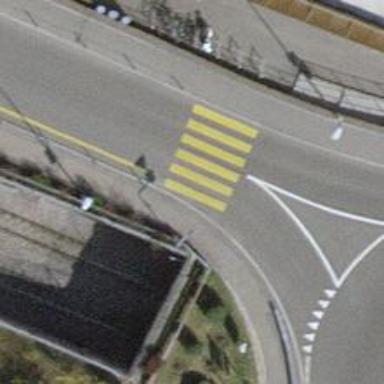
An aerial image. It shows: Uncontrolled crossing along footway.